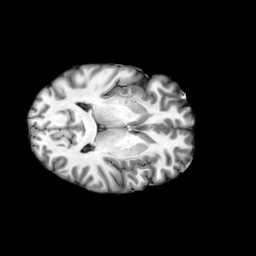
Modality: T1w
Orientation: axial
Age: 51
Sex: male
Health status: ill